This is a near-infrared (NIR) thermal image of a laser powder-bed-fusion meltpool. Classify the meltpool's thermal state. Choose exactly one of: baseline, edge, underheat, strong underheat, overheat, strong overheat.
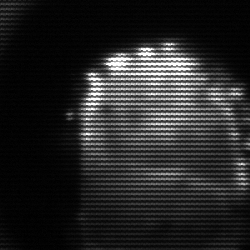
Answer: baseline